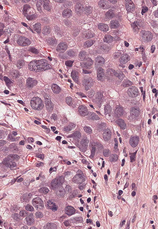
Tumor epithelial tissue: yes
Tumor-associated stroma tissue: yes
Normal tissue: no